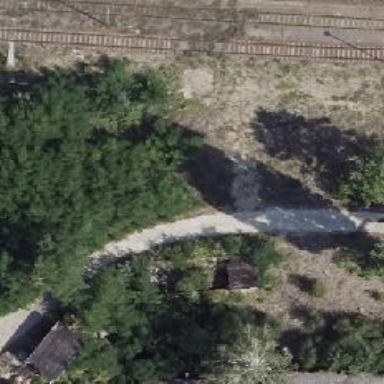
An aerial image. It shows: Abandoned railway yard is depicted.